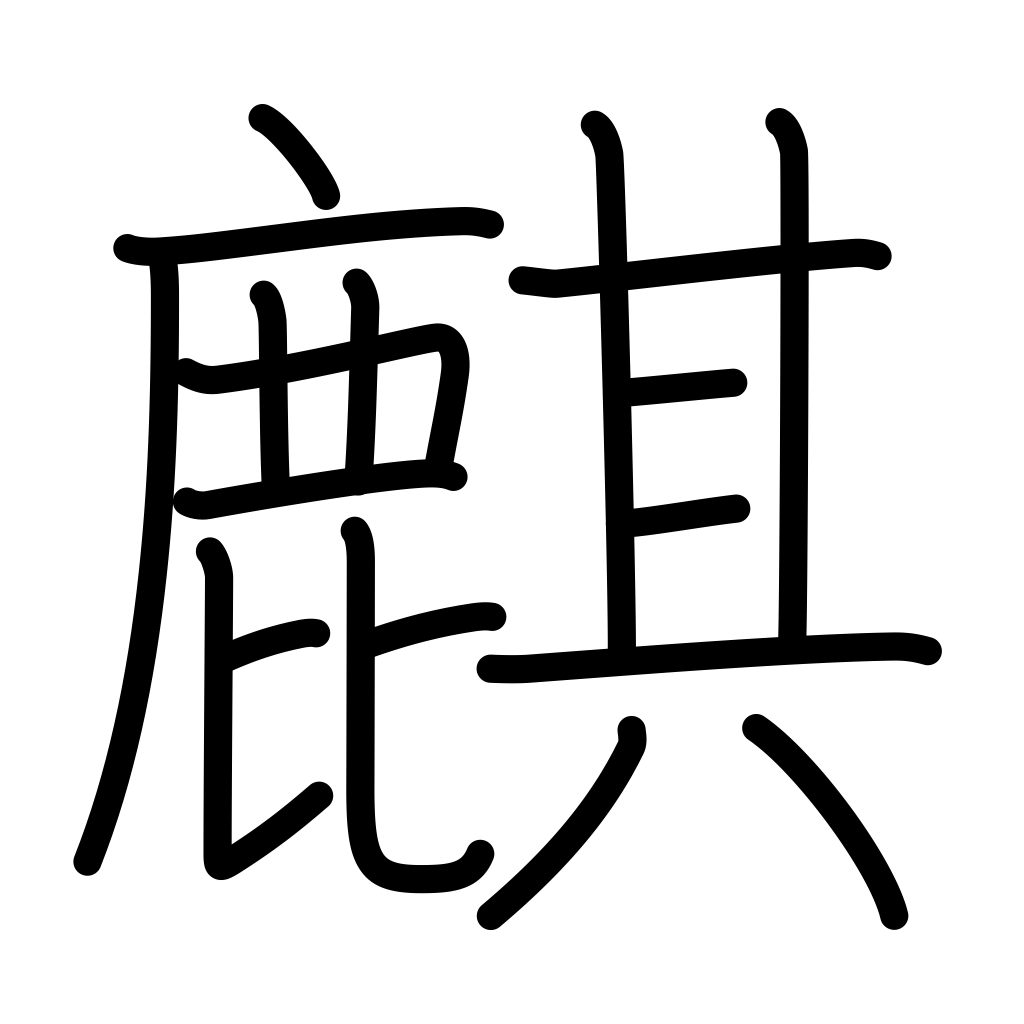
Meaning: Chinese unicorn, genius, giraffe, bright, shining